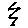
Label: zigzag